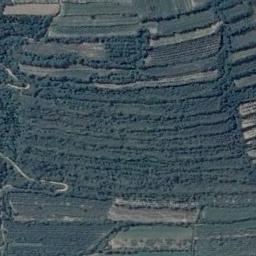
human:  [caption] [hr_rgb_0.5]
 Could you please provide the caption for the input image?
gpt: A large layer of green terraced fields, The crops in the fields are lush like green forests .

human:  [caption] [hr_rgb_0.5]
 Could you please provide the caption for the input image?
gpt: Green plants almost covered the terraces .

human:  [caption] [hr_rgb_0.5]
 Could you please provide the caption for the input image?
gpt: The green terrace is next to some trees .

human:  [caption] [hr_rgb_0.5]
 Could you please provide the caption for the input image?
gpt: The terraces are all green with small roads interlaced .

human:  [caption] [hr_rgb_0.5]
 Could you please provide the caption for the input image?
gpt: The green terraces are arranged neatly .